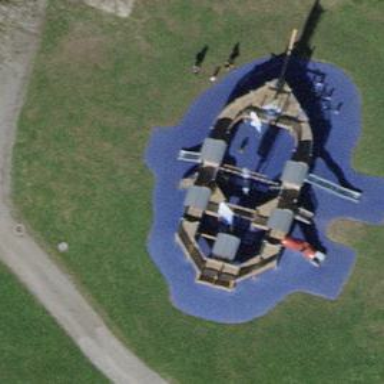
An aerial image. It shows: Playground structure designed with ship theme.